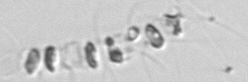
Label: Chaetoceros_socialis